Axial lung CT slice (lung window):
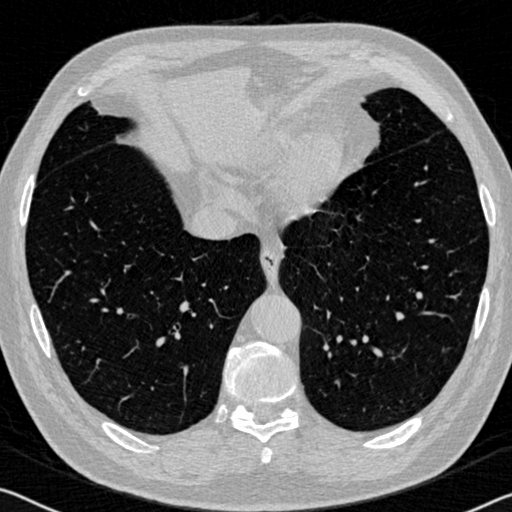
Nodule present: no